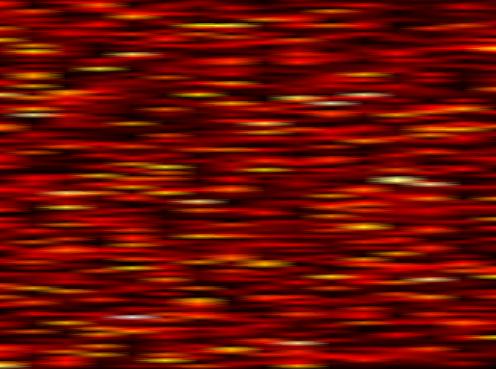
Label: OFDM